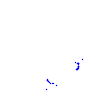
Particle: proton